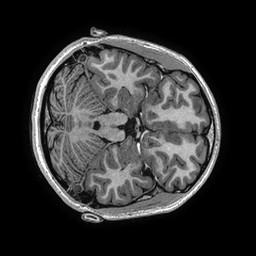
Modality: T1w
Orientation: axial
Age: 21
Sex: female
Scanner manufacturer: ge
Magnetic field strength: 3 T
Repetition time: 0.006952 s
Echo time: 0.00292 s